Field crop: maize
Growth stage: 1
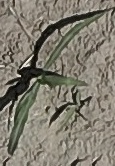
Species: sorghum